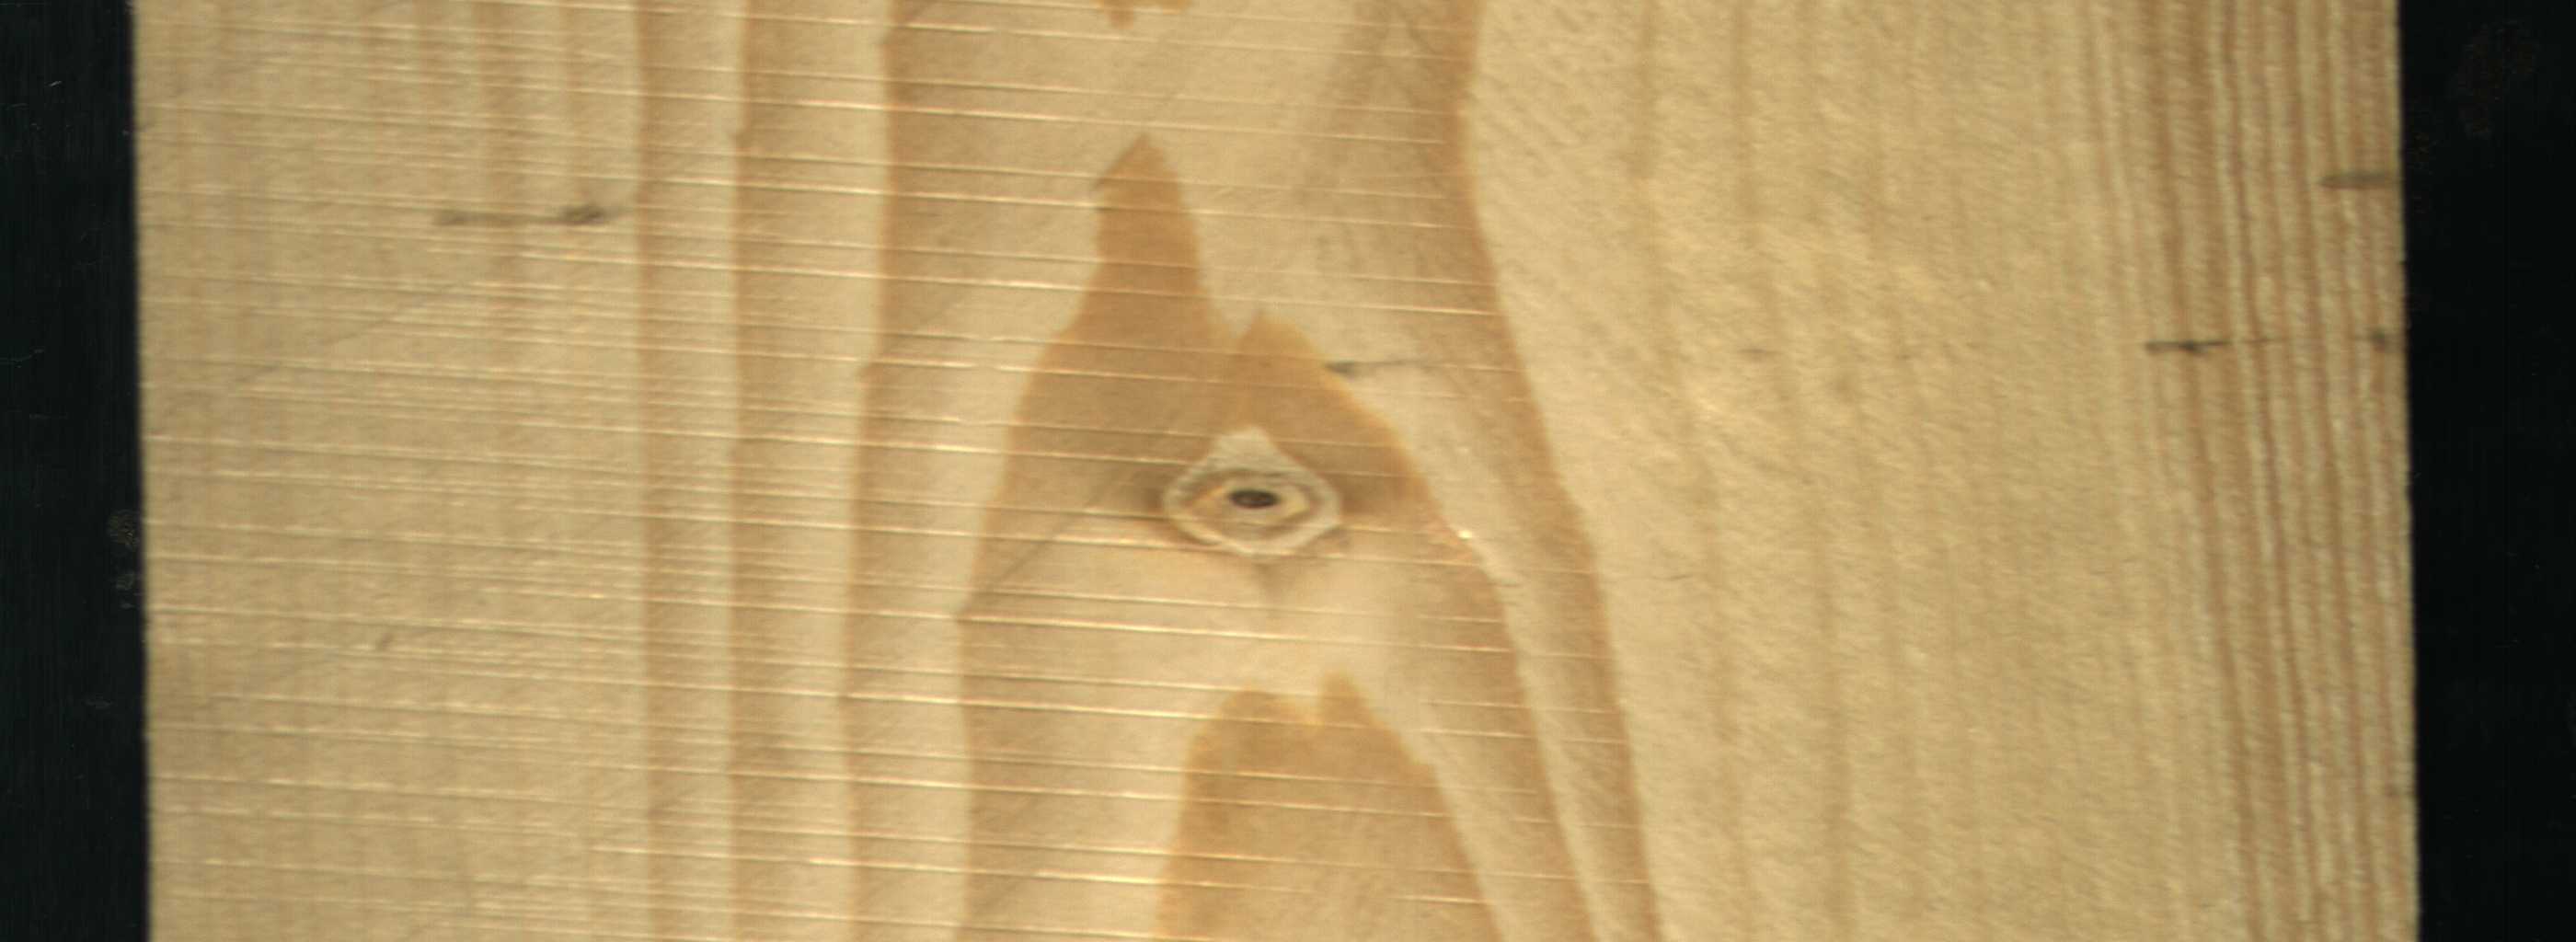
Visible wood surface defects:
Live_Knot